Question: I am trying to implement the Navigation Drawer into my Material Design influenced app (Appcompat v21).
Therefore I've just created the basic xml file:

You might zoom in a bit to be able to tell what I've done there:
1. Root View is the android.support.v4.widget.DrawerLayout itself
2. First child is the main content, here as a simple LinearLayout
3. The second child - the drawer itself - is a simple listview, 240dp wide.
As You might see, the background should be pink, because I told the main content view to be so. The listview should be blue. Now as You can see on the right in the preview window, the entire screen turns blue instead of just the listView.
Where's my issue? I told the listview to only be 240dp wide, not to match the parent.
If I try running the application, the drawer is never "closed" which means the list is just on top of the main content view.
It doesn't seem like the program knows what a DrawerLayout is and just draws it's content on the main content layout.
I can't figure out why it won't work this time.
Any suggestions?
:
TestActivity:
'''
public class TestActivity extends Activity {
DrawerLayout drawerLayout;
ListView listView;
@Override
protected void onCreate(Bundle savedInstanceState) {
super.onCreate(savedInstanceState);
setContentView(R.layout.activity_test);
drawerLayout = (DrawerLayout)findViewById(R.id.test_drawer_layout);
listView = (ListView)findViewById(R.id.test_left_drawer);
}
}
'''
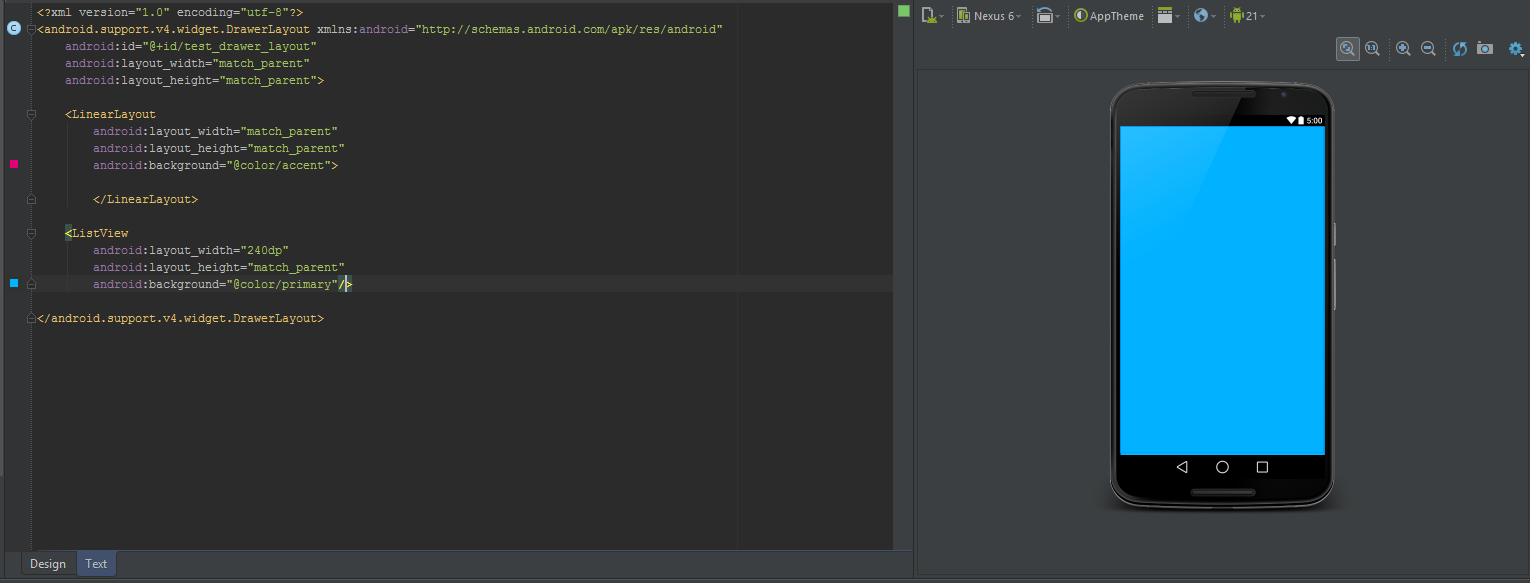
Answer: The view that is to be shown inside the drawer (in this case, the 'ListView') must have the 'android:layout_gravity="start"' attribute set.
From the <URL>:
> Drawer positioning and layout is controlled using the
'android:layout_gravity' attribute on child views corresponding to which
side of the view you want the drawer to emerge from: left or right.
(Or start/end on platform versions that support layout direction.)To use a 'DrawerLayout', position your primary content view as the first
child with a width and height of 'match_parent'. 'layout_gravity' Drawers commonly use 'match_parent' for height with a
fixed width.